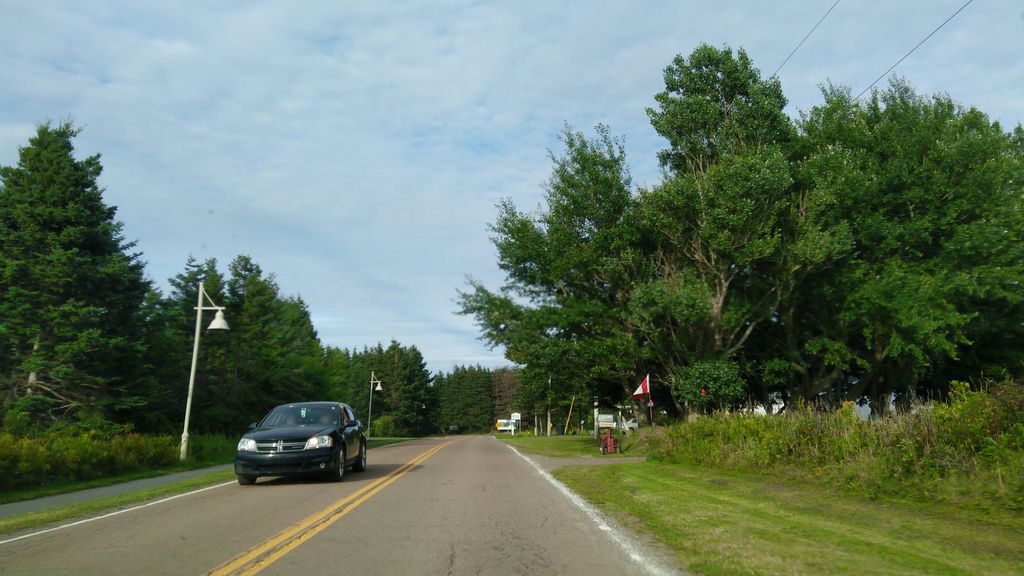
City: charlottetown